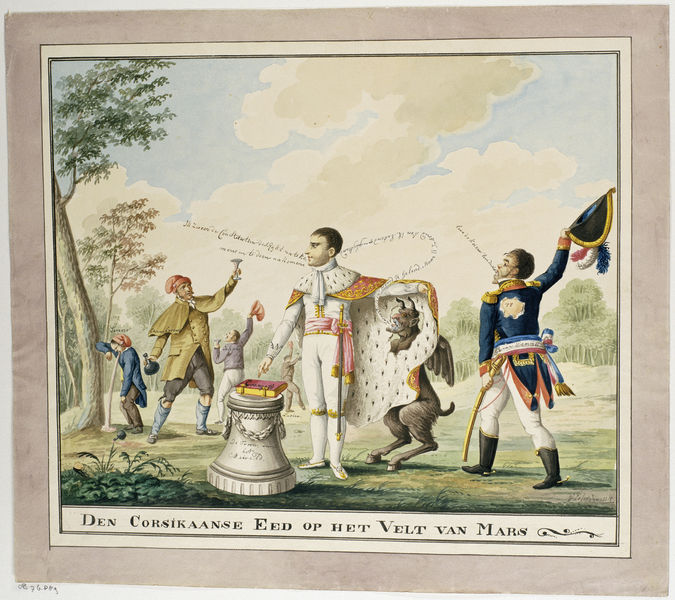
Künstler: Wijnand Esser
Standort: Amsterdam
Institution: Rijksmuseum
Schlagwörter: frankreich, säule, karikatur, becher, buch, künstler, teufel, prinz, feldherr, hermelinmantel, sprache, sich übergeben